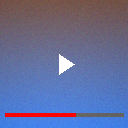
Screen state: on